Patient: sex F, age 34
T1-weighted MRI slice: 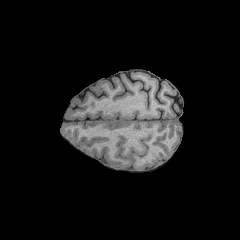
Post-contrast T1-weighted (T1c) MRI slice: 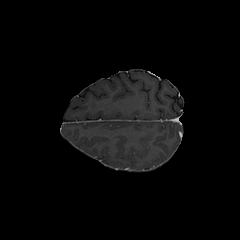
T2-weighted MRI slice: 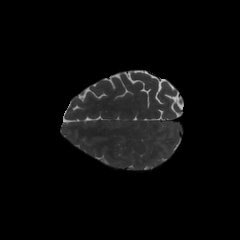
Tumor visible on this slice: no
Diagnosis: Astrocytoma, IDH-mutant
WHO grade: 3